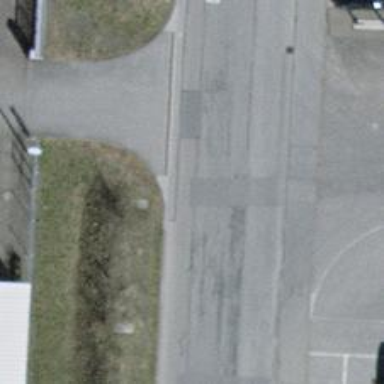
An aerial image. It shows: Bus stop with platform for public transport.